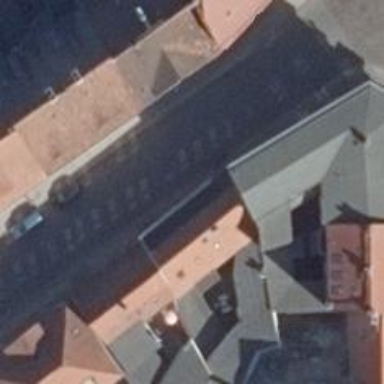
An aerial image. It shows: Building.